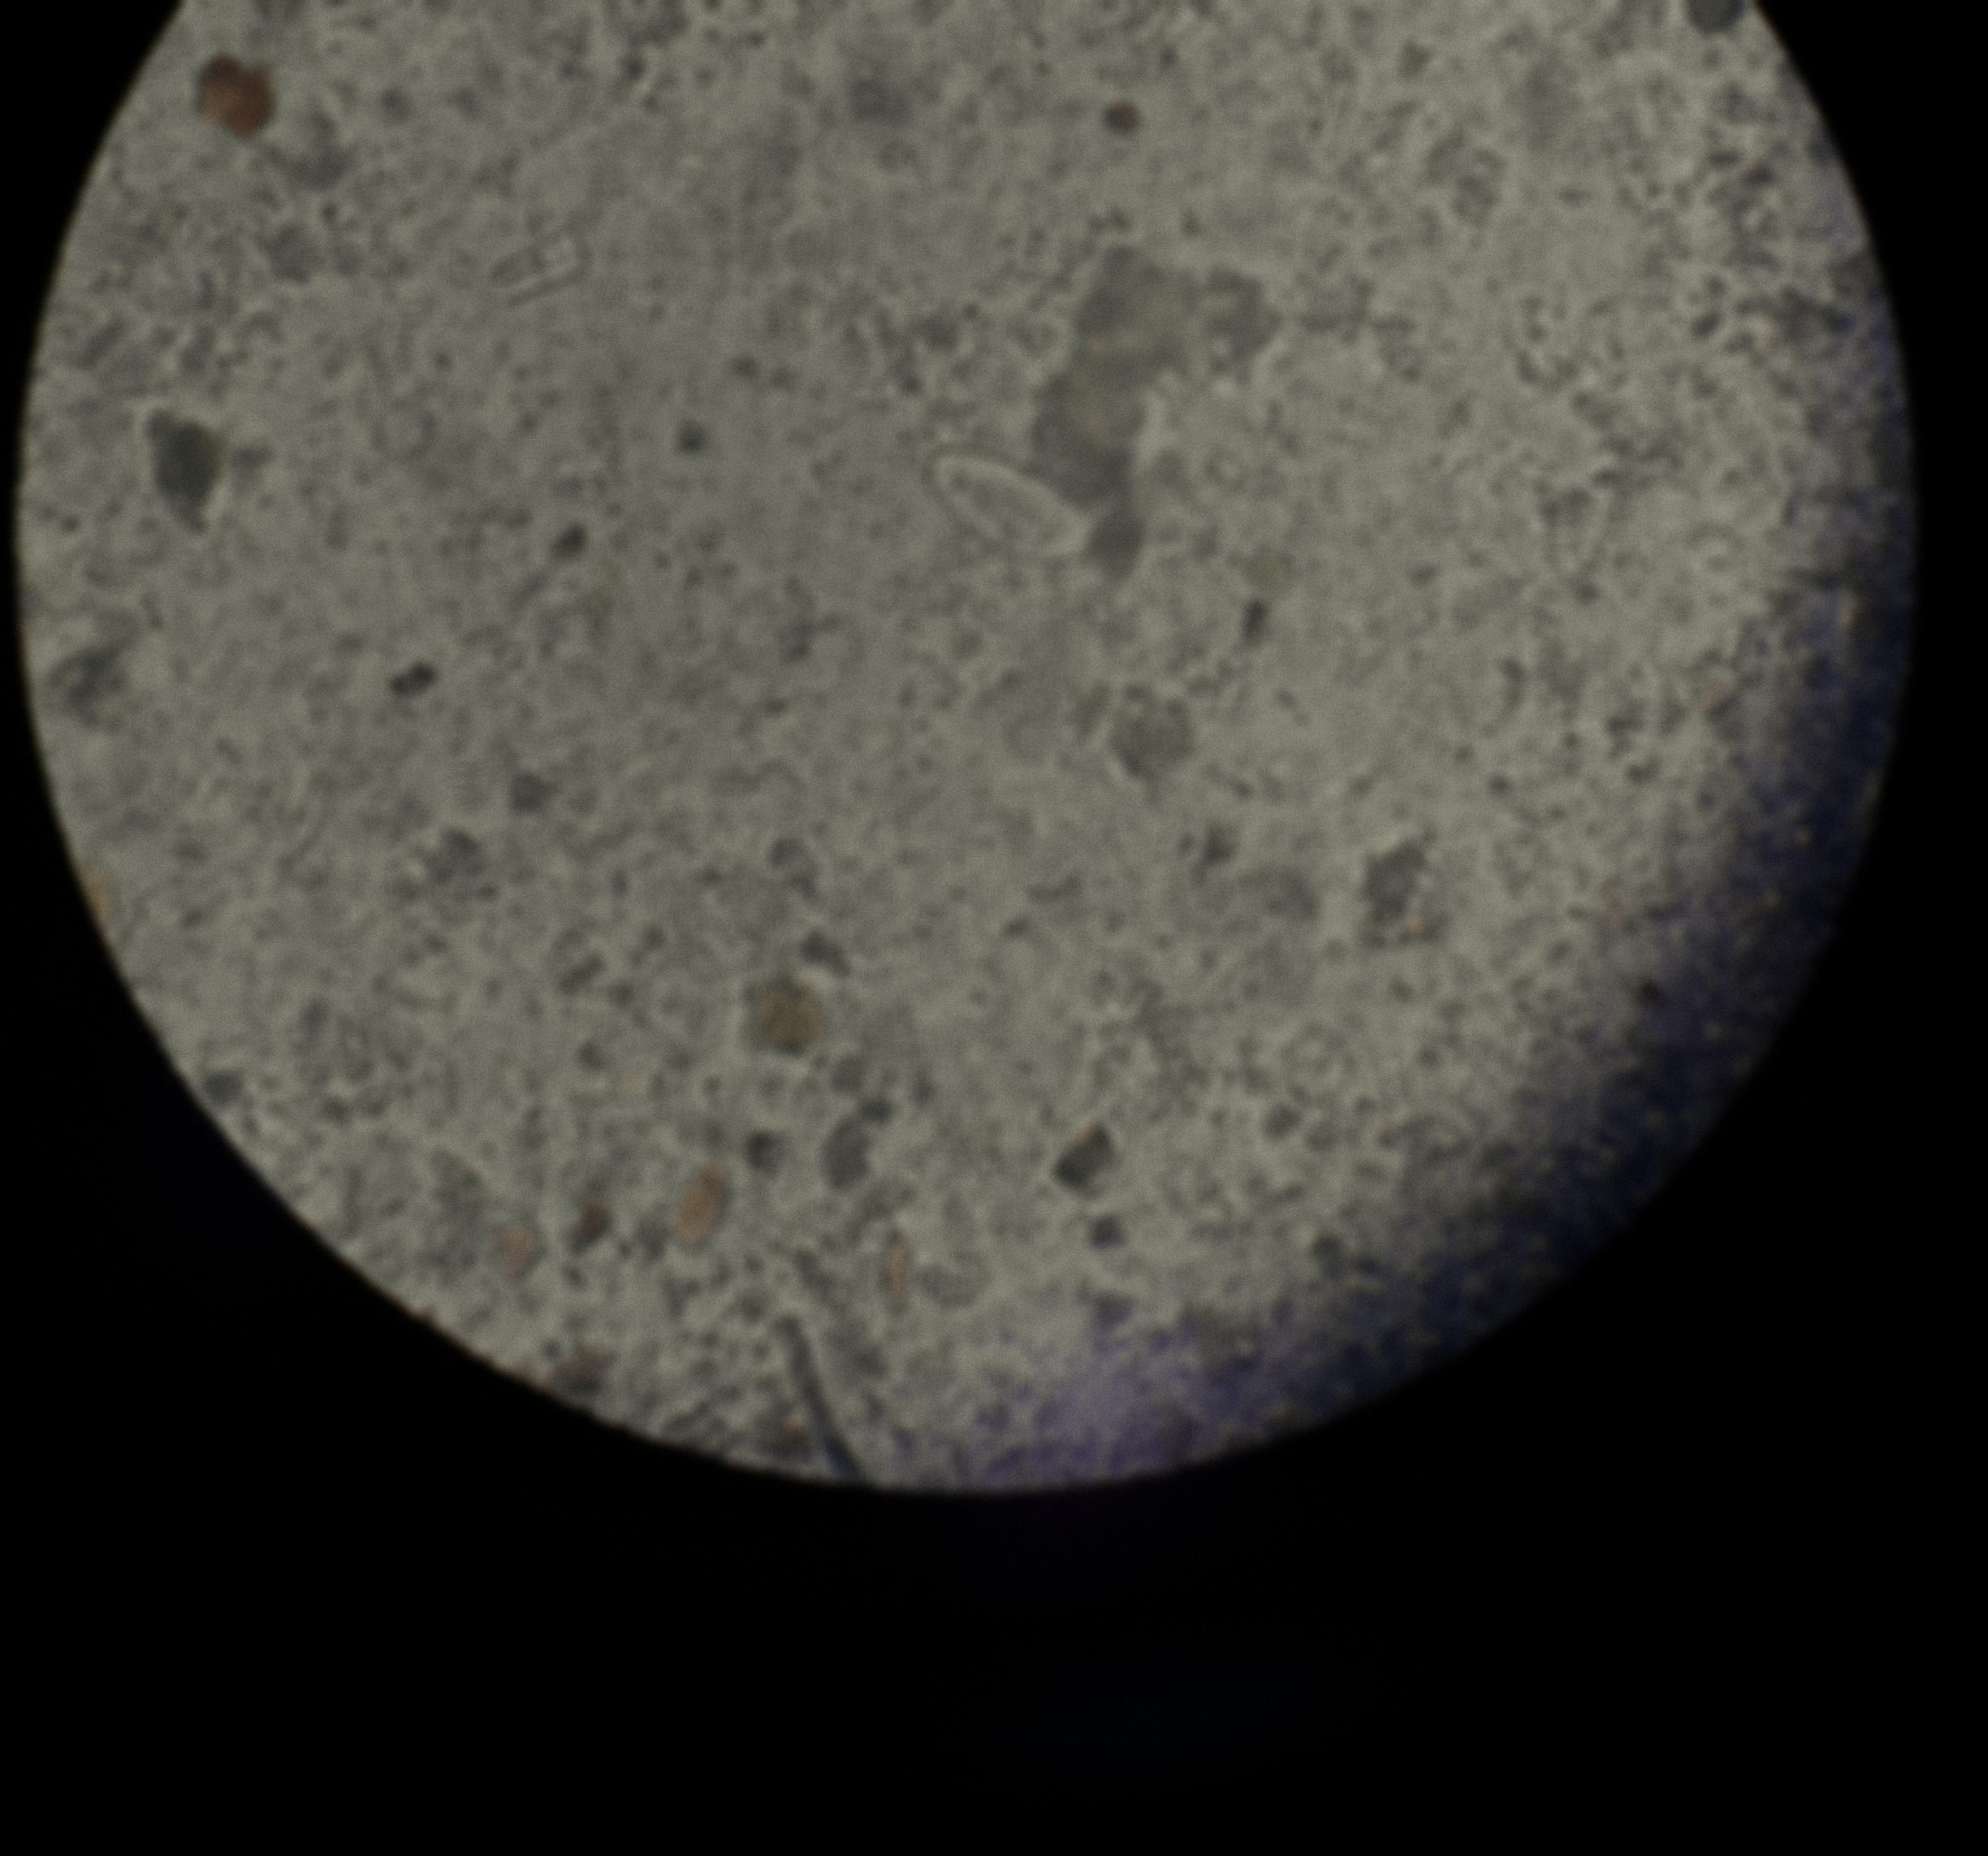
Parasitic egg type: Enterobius vermicularis